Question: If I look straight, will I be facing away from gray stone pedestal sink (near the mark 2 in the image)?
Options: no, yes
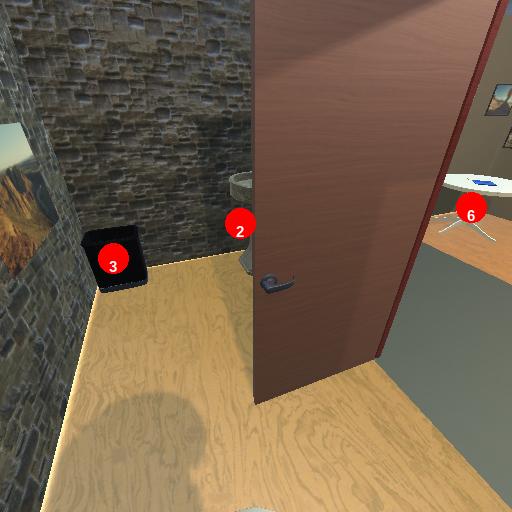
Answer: no